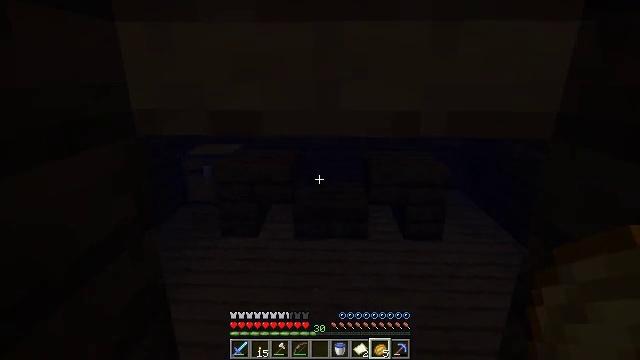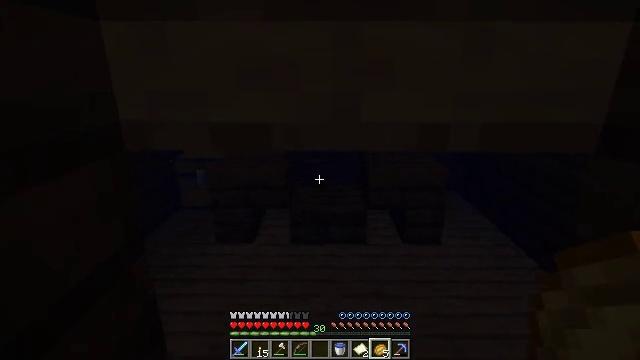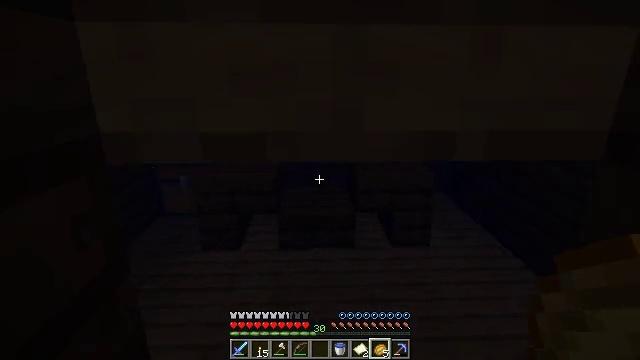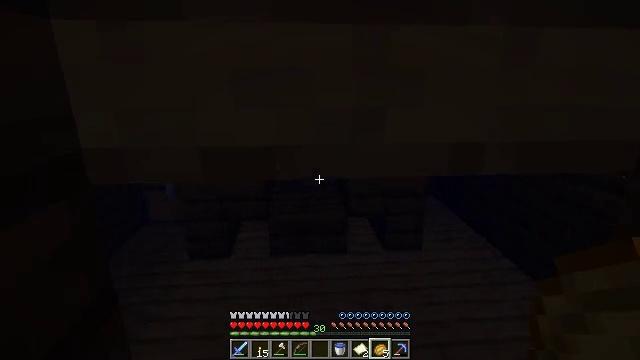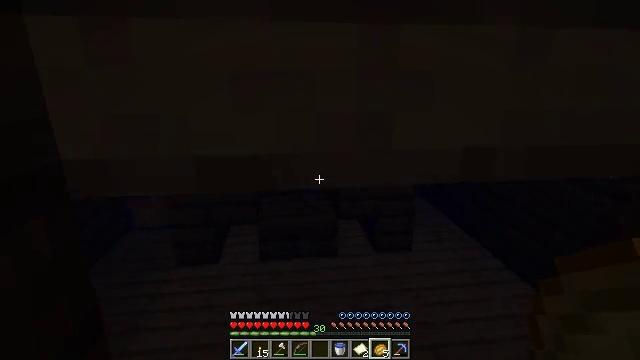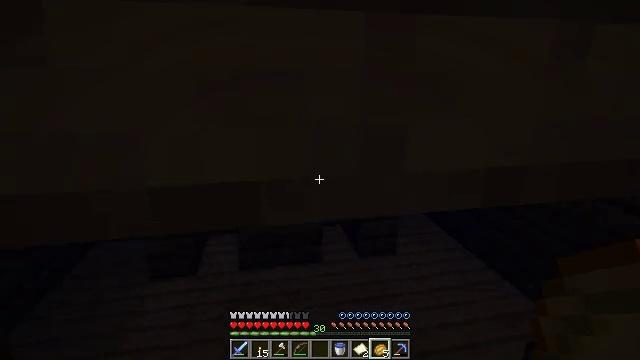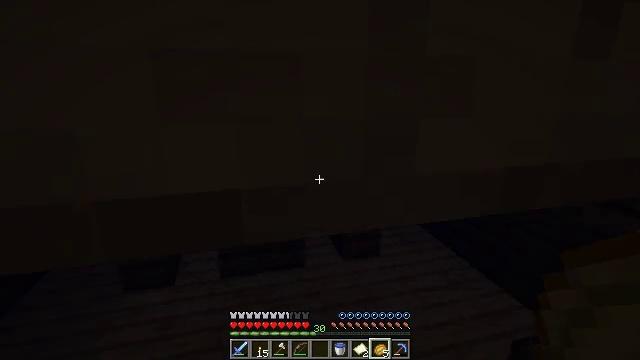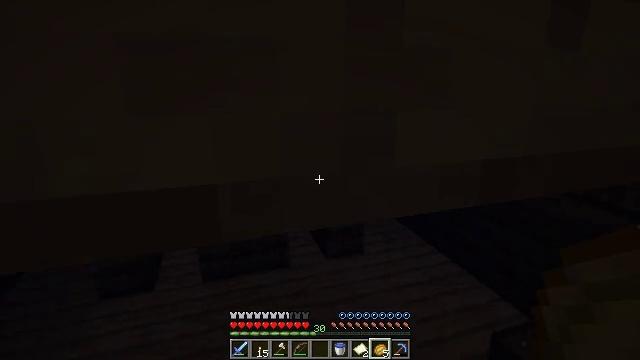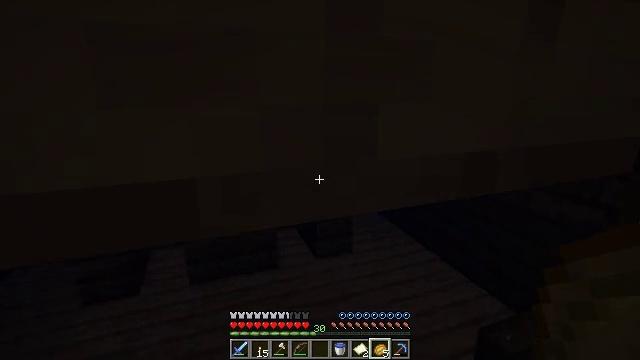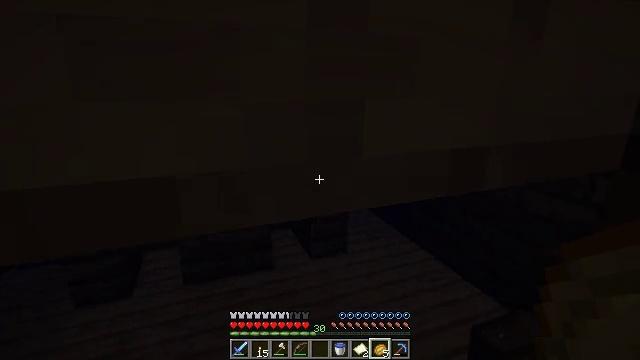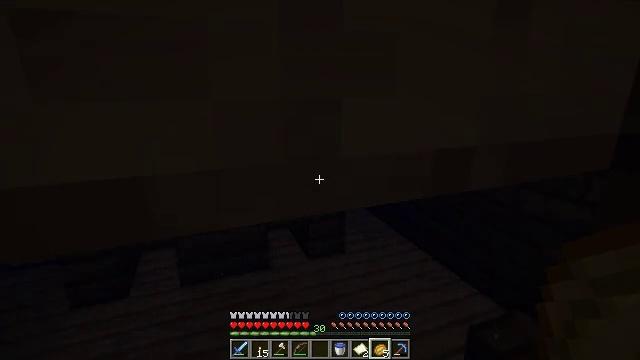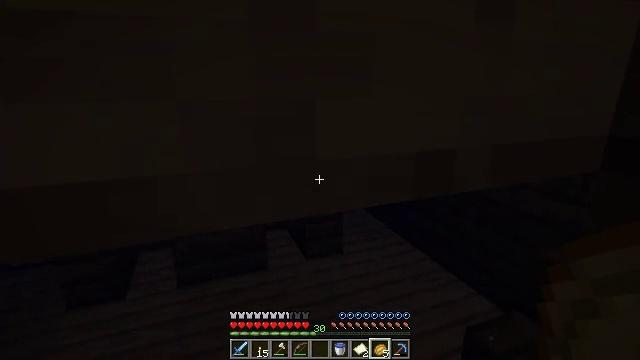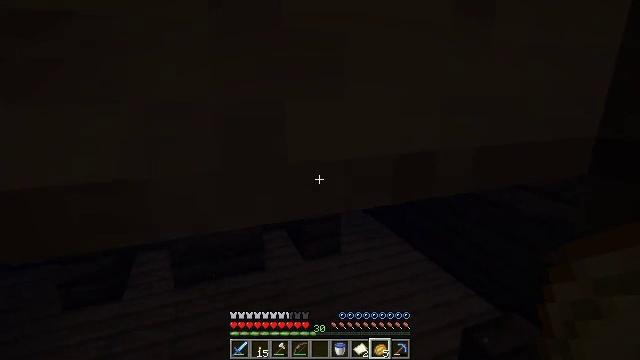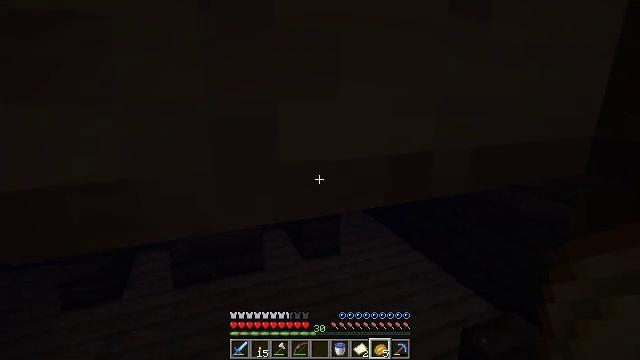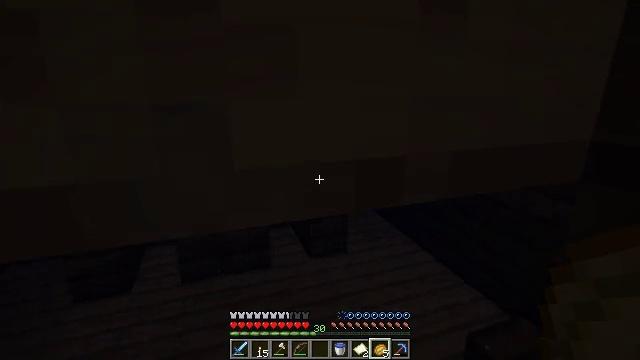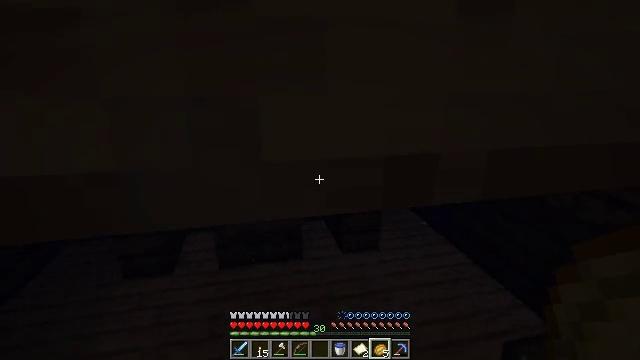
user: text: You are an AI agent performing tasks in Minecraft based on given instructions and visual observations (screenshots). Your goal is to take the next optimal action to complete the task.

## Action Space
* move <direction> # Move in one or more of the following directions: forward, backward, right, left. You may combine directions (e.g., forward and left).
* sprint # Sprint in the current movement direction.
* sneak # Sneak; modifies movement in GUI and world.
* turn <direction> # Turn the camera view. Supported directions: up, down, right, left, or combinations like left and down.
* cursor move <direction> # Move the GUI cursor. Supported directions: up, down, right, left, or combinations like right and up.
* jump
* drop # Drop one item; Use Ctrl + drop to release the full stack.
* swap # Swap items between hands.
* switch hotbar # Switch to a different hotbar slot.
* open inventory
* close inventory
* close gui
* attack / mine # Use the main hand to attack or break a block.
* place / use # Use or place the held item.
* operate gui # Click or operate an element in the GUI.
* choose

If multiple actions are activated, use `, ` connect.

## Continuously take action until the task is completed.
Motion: motion action
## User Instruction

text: Break the spruce slab from a structure.
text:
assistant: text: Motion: move forward and move left, turn right
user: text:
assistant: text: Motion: move forward and move left, turn right
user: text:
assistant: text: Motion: move forward and move left, turn right
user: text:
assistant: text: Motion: move forward and move left, turn right
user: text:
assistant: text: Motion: move forward and move left, turn right
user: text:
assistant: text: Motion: move forward, turn right
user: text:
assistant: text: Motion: move forward, turn right
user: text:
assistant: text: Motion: move forward, turn right
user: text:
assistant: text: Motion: move forward
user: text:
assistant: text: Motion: move forward
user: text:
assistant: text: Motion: move forward
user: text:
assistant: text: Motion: move forward
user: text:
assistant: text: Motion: move forward
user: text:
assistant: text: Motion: move forward, turn left
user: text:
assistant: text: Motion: move forward, turn left and down
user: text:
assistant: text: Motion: move forward, turn left and down
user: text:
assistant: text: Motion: move forward, turn left and down
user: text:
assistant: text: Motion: move forward, turn left and down
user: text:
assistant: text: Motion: move forward, turn left and down
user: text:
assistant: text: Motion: move forward, turn right and down
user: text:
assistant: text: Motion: move forward, turn down
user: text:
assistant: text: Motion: no_op
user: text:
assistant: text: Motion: turn left
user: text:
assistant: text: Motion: turn left and down
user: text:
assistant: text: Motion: turn left and down
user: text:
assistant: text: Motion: turn left and down
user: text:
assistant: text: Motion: no_op
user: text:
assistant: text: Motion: move back
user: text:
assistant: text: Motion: move back
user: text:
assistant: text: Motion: move back, turn up